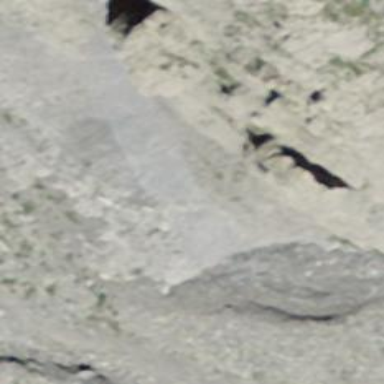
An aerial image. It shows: Cliff in nature.